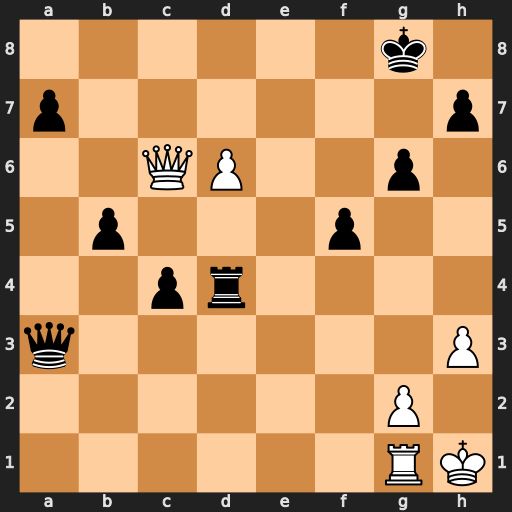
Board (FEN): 6k1/p6p/2QP2p1/1p3p2/2pr4/q6P/6P1/6RK
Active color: w
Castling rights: -
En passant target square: -
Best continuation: Qe8+ Kg7 Qe5+